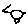
Label: bird